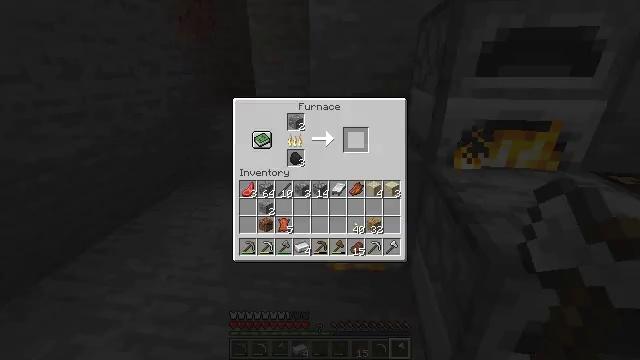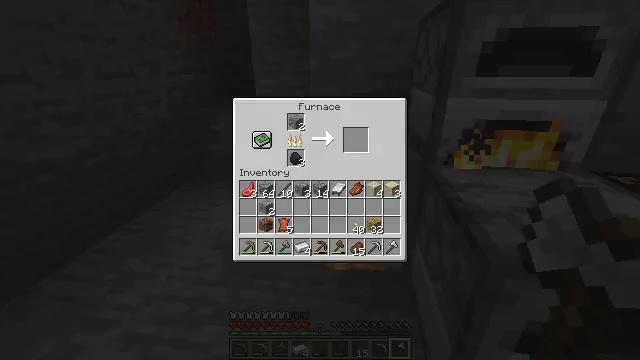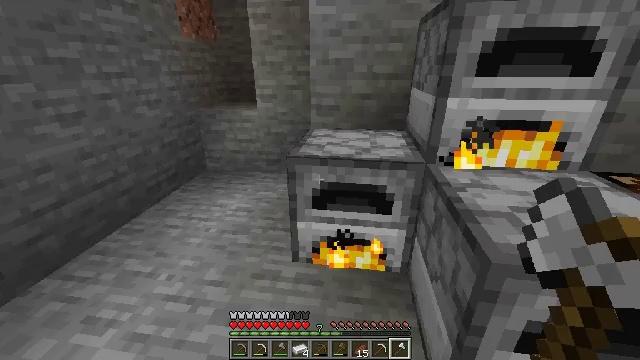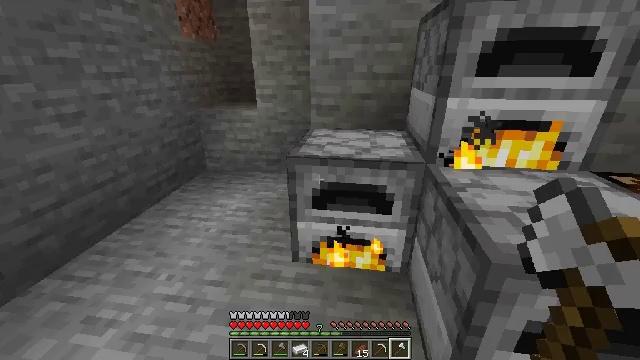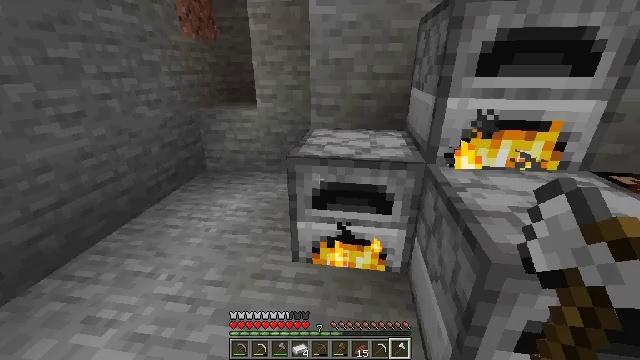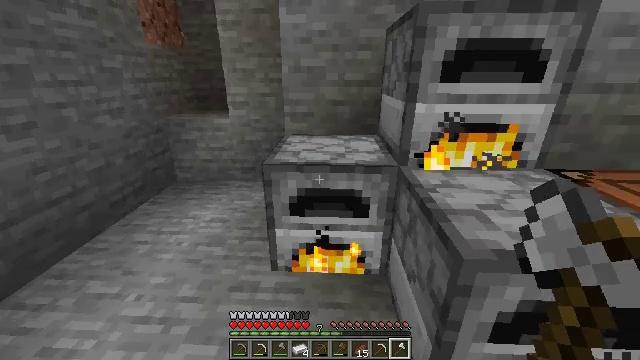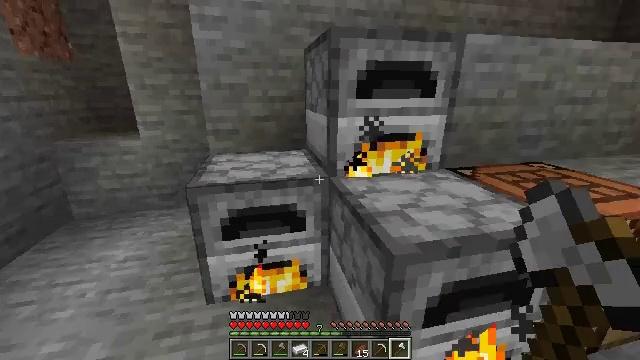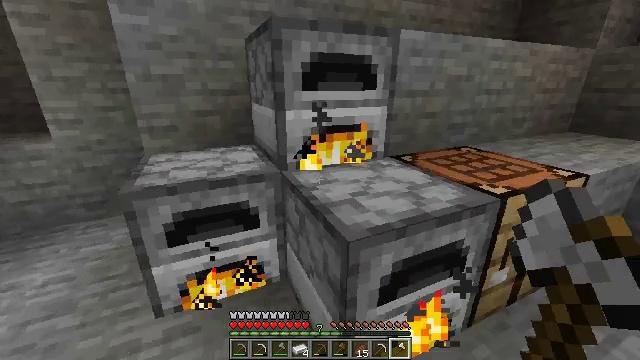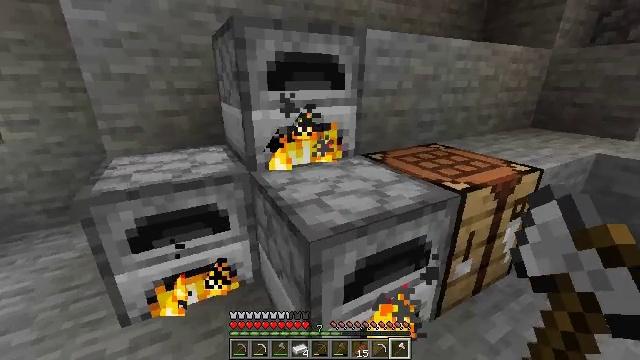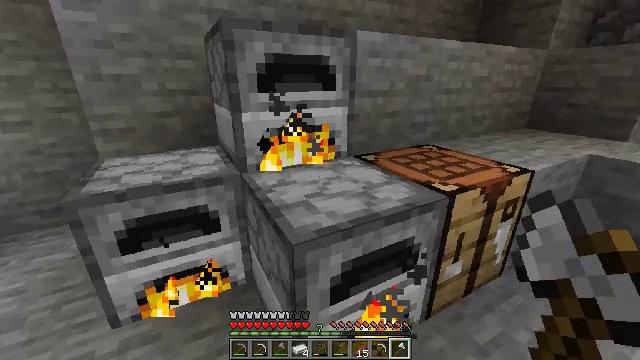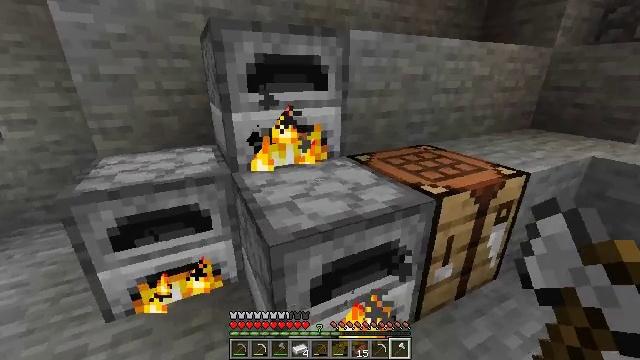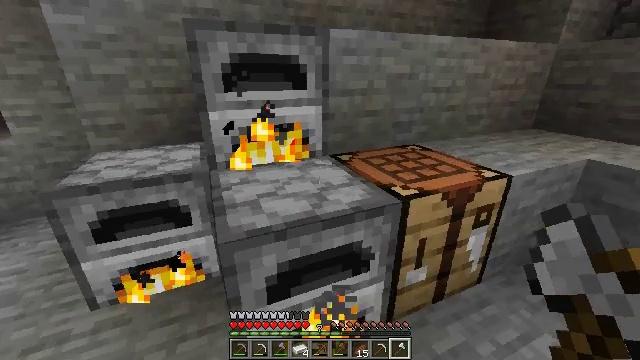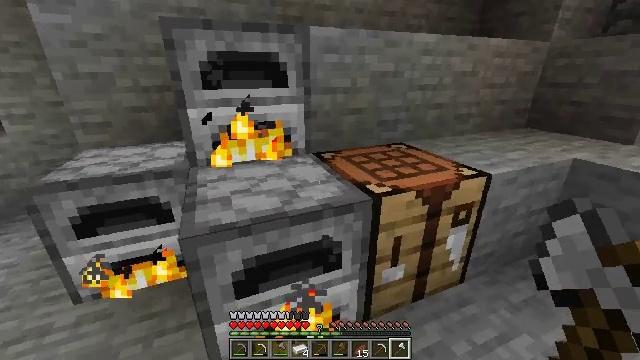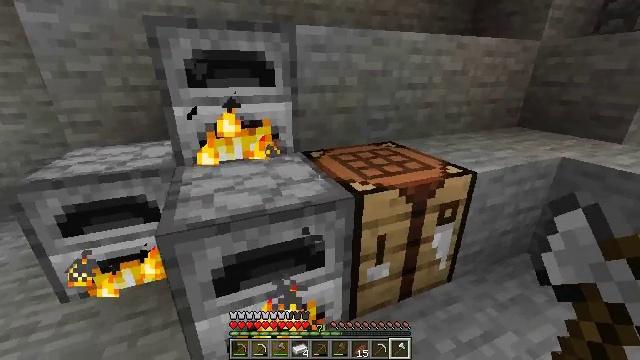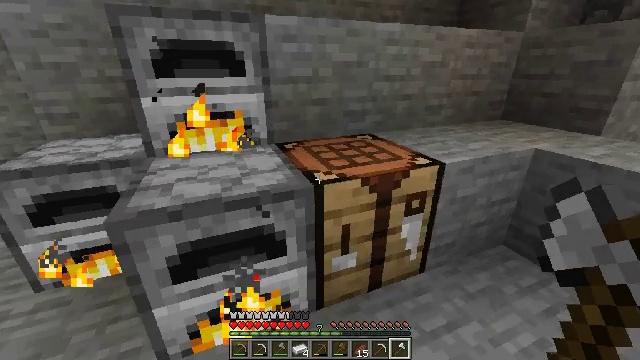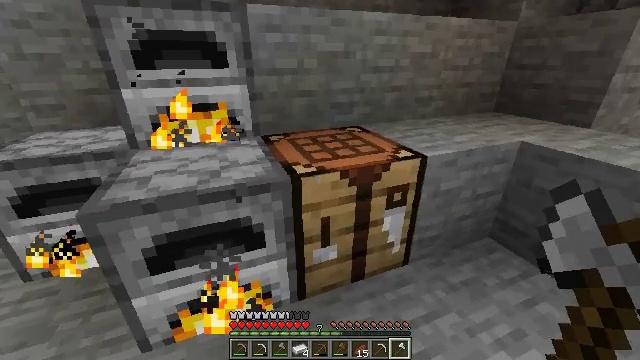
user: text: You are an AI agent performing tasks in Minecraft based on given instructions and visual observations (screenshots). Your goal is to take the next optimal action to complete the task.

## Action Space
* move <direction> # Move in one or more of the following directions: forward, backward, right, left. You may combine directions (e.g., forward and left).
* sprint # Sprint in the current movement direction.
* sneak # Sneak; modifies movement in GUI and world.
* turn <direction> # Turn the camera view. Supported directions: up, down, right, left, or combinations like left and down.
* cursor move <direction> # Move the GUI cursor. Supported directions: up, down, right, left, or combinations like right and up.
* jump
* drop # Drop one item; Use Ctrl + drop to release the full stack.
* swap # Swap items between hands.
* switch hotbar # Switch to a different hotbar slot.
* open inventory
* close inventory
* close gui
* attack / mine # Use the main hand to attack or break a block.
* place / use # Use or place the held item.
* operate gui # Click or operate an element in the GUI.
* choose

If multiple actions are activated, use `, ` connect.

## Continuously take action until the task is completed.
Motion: motion action
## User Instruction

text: Make the iron sword using the crafting table.
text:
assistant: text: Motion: open gui
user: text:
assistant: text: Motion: no_op
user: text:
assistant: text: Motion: close gui
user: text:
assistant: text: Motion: no_op
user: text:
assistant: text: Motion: turn right and up
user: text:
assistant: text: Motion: turn right and up
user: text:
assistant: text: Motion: turn right and down
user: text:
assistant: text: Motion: move right, turn right
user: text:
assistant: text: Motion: move right
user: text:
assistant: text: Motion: move right, turn left
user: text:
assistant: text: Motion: move right, turn left
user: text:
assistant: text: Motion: move right, turn left
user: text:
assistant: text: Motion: move right
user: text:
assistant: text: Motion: move right
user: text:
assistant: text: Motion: turn down
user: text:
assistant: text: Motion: turn down
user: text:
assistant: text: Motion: no_op
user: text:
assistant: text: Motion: use / place
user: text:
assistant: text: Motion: use / place
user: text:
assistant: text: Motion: use / place
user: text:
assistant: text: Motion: use / place
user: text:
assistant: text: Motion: no_op
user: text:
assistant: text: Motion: open gui
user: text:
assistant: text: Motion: no_op
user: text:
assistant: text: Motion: no_op
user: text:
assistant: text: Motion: no_op
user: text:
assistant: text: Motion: no_op
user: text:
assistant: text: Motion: no_op
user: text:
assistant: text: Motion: no_op
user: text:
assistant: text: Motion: no_op